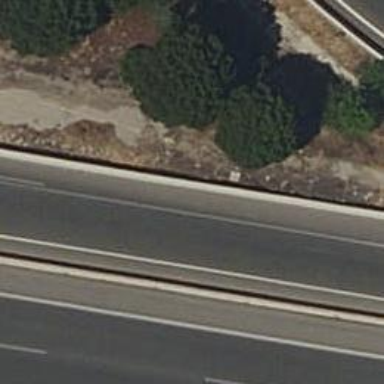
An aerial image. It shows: Asphalt motorway link.